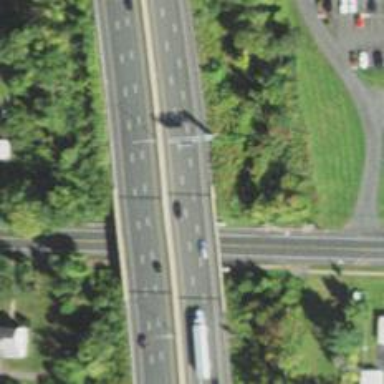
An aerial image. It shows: Bridge over motorway.